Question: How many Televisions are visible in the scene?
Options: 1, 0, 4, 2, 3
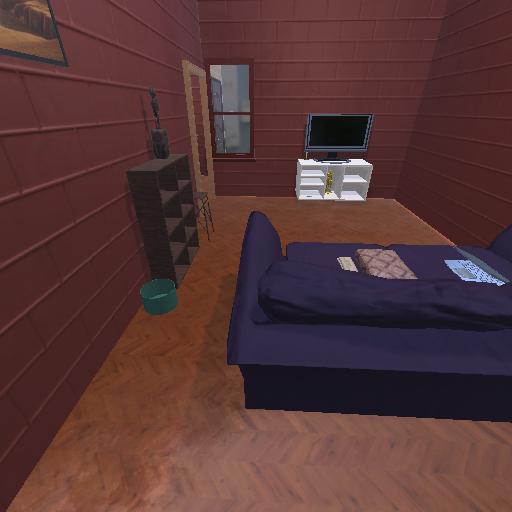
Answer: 1